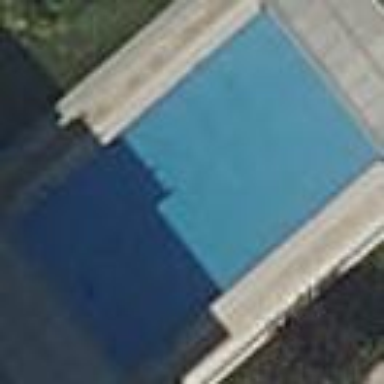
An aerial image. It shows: Swimming pool located in leisure land.